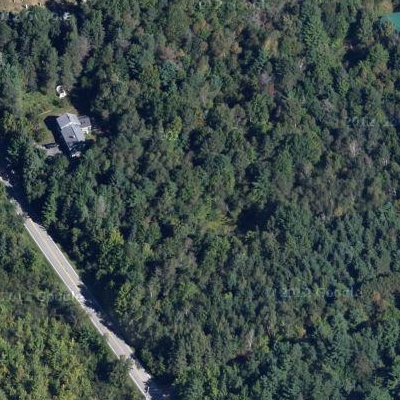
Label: eForest